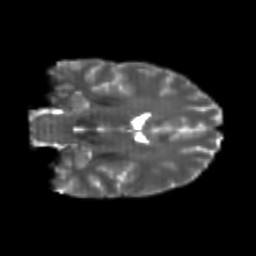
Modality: T2w
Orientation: coronal
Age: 24
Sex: female
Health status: healthy
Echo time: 0.074 s